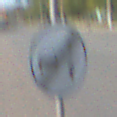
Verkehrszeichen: EndeVerbotUeberholenEinspurigeFahrzeuge
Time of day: Midday
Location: Outdoor (Urban)
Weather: Clear
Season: NotSpecified
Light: Natural